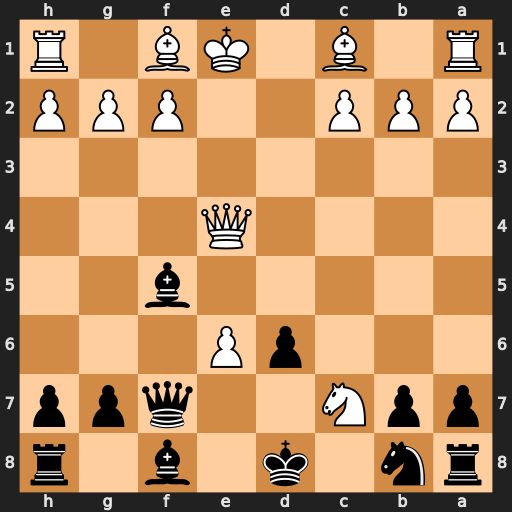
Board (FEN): rn1k1b1r/ppN2qpp/3pP3/5b2/4Q3/8/PPP2PPP/R1B1KB1R
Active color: b
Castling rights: KQ
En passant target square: -
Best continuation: Bxe4 exf7 Kxc7